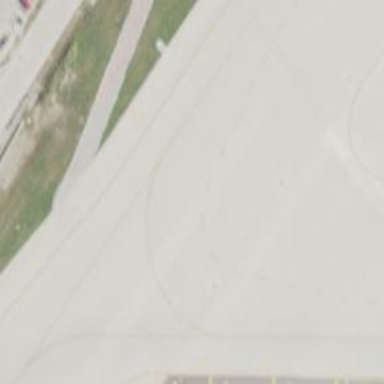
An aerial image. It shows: View of taxiway at the airport.